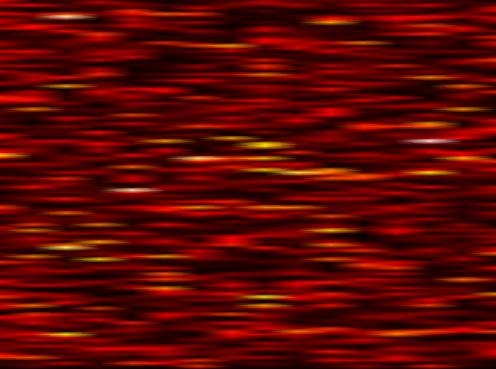
Label: OFDM